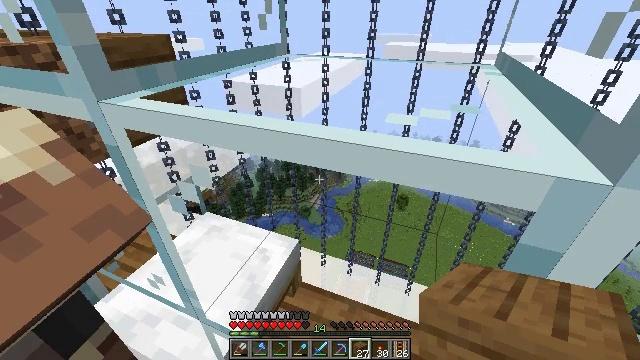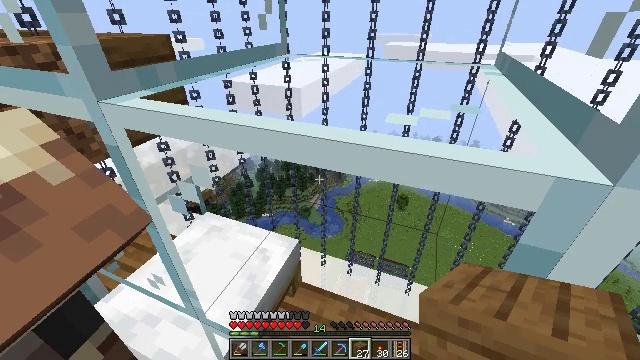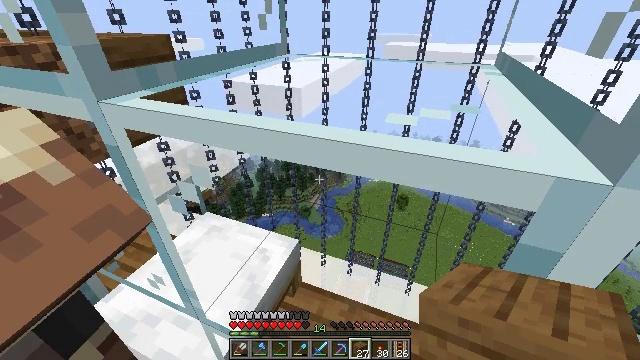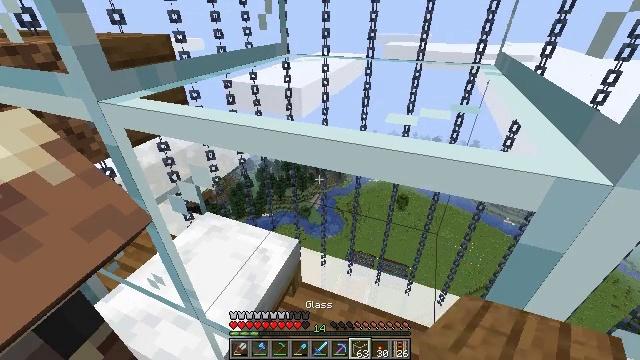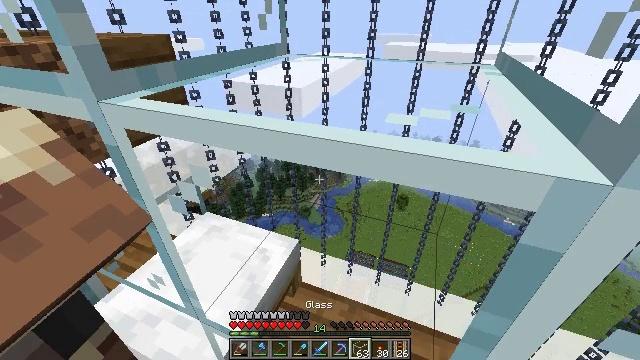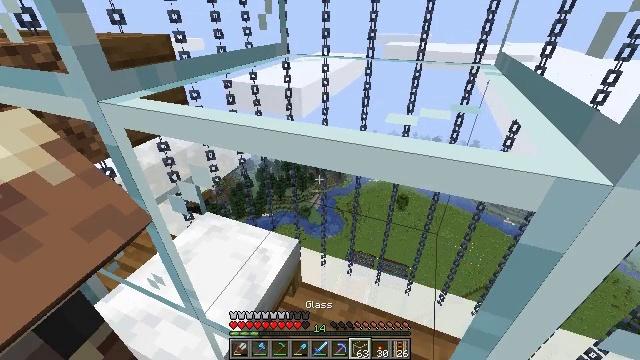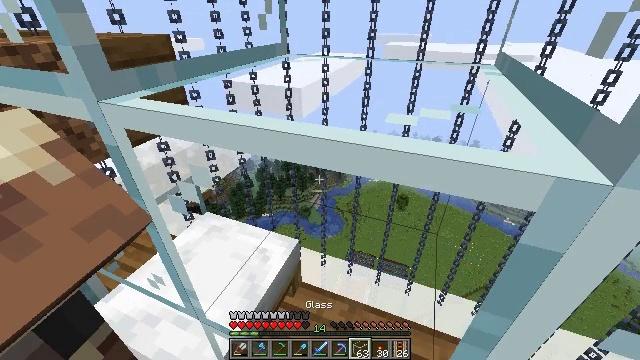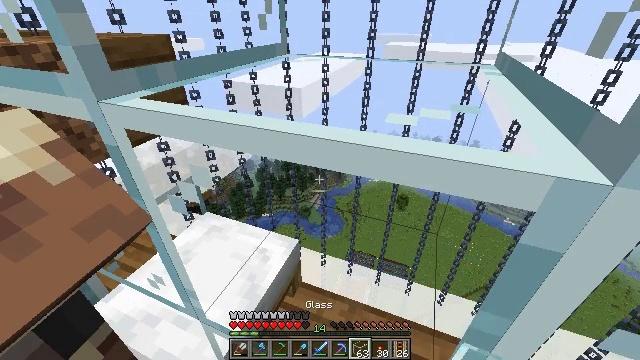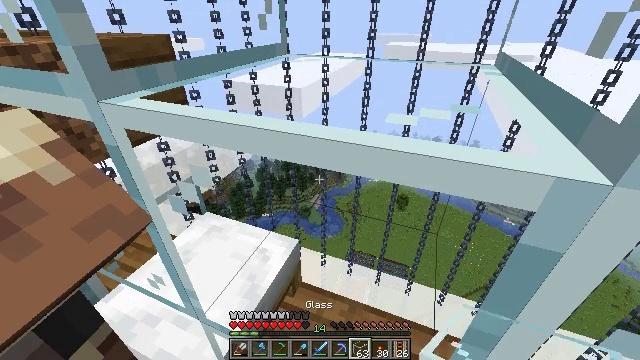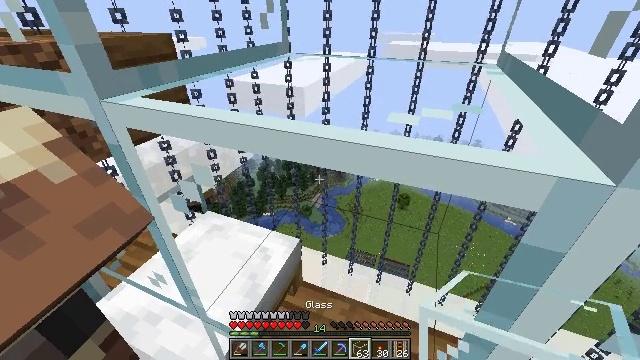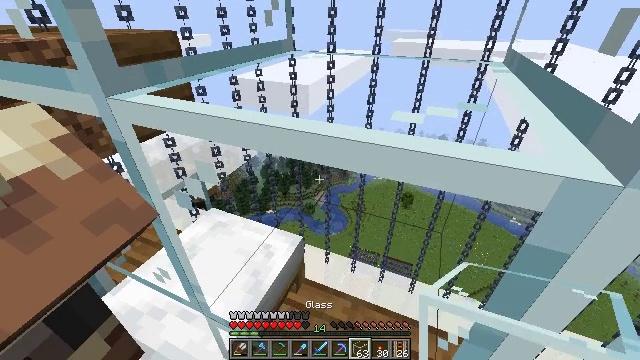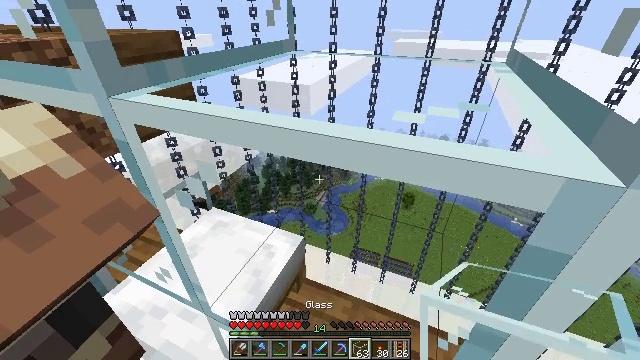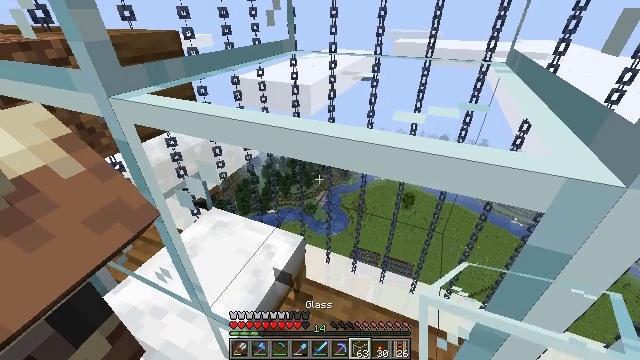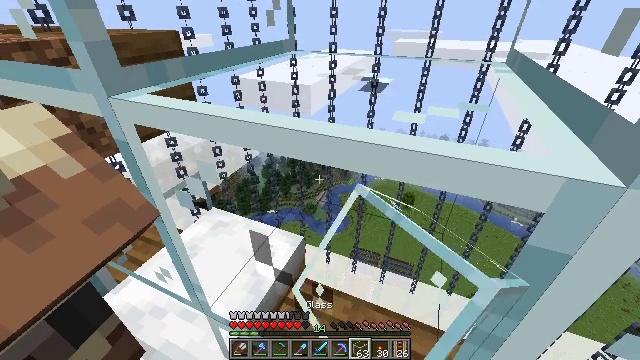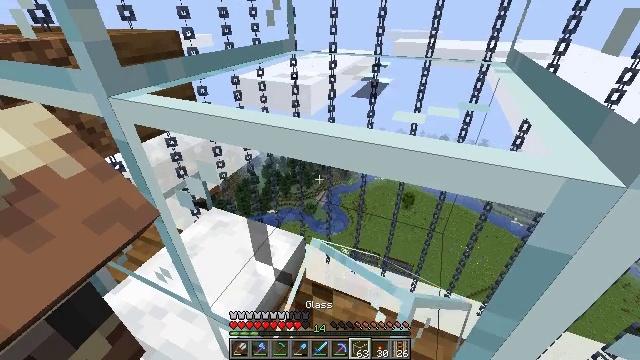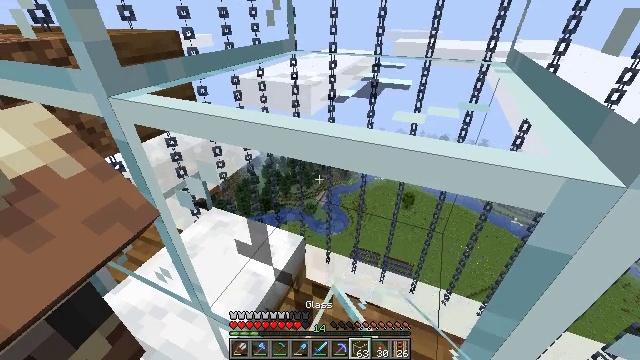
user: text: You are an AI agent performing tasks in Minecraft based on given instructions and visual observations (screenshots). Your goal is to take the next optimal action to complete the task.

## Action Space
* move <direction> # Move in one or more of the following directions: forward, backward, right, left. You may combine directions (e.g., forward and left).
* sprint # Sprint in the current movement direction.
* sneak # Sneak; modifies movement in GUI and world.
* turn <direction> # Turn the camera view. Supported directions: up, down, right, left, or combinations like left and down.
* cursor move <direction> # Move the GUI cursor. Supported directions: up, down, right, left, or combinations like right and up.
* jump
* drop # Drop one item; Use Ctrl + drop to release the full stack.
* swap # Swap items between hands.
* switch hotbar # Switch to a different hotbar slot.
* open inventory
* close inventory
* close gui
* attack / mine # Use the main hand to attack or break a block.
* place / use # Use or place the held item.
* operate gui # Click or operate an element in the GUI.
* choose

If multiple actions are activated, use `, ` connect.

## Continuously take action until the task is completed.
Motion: motion action
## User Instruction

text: Remove the glass to use the space.
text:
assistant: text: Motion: no_op
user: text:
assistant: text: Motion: no_op
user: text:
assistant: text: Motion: no_op
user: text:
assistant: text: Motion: no_op
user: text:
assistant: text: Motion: no_op
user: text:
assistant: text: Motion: no_op
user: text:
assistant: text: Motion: no_op
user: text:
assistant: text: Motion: no_op
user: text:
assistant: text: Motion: no_op
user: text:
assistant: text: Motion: no_op
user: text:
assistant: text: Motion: no_op
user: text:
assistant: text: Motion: attack / mine
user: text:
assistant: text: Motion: attack / mine
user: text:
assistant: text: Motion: attack / mine
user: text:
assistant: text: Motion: attack / mine
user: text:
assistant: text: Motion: attack / mine
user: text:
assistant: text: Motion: attack / mine
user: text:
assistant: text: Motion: attack / mine
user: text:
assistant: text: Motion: attack / mine
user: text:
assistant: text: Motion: attack / mine
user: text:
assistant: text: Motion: attack / mine
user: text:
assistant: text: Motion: attack / mine
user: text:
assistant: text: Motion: attack / mine
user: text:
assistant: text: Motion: attack / mine
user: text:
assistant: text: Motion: attack / mine